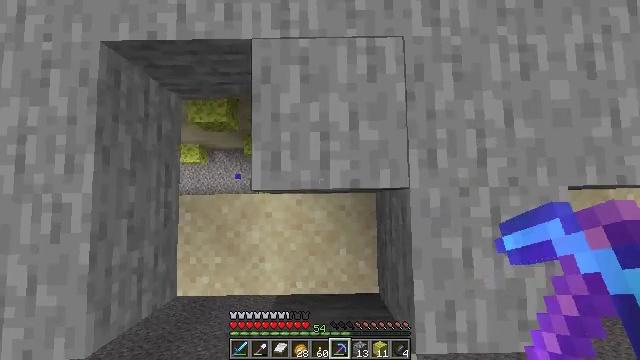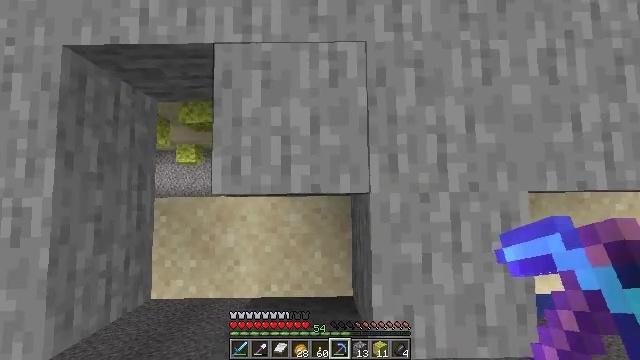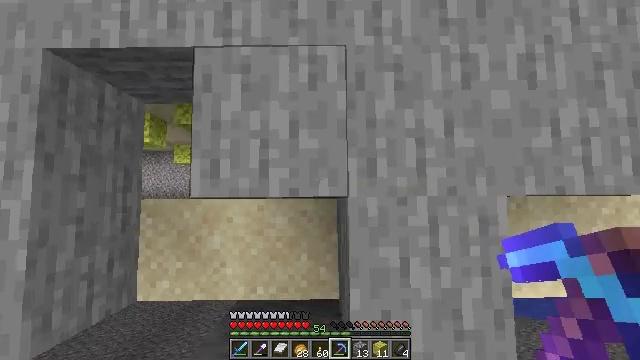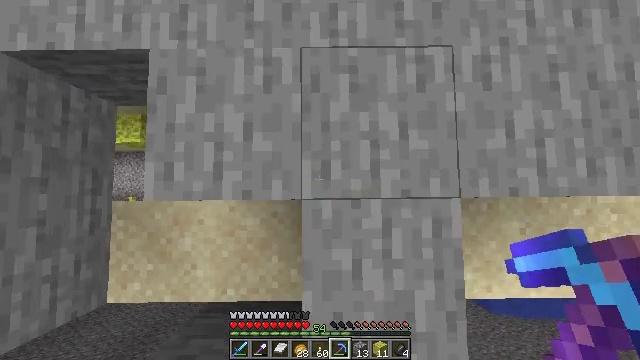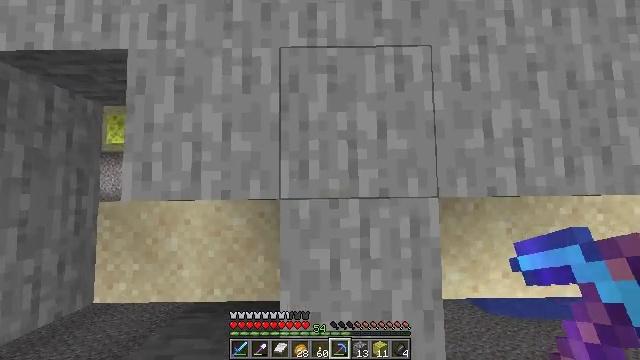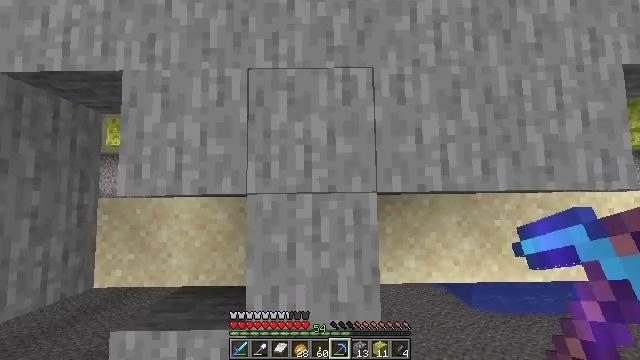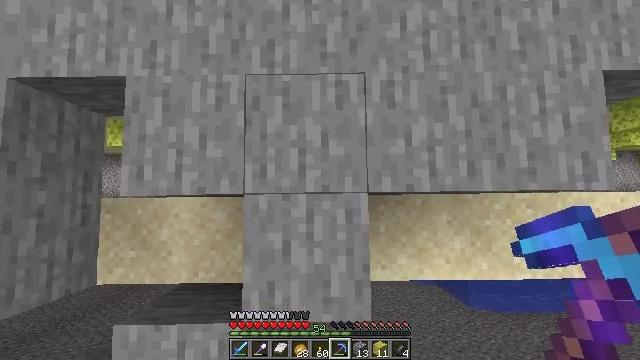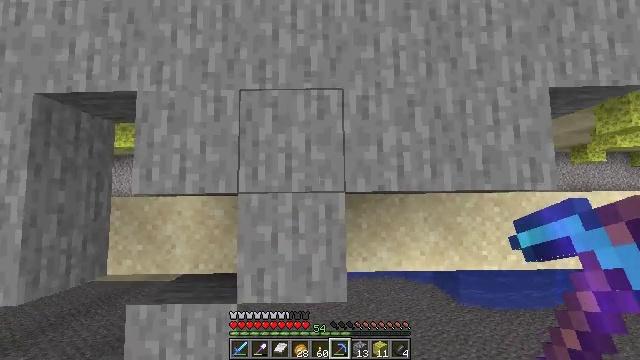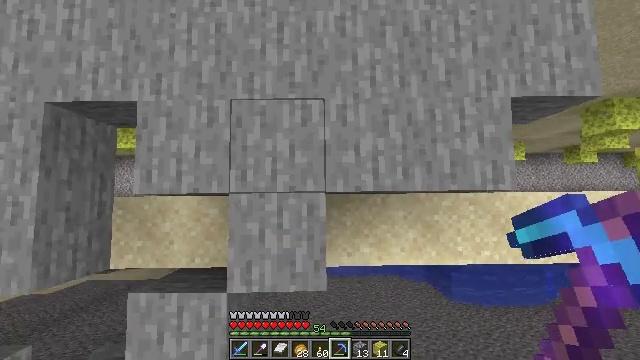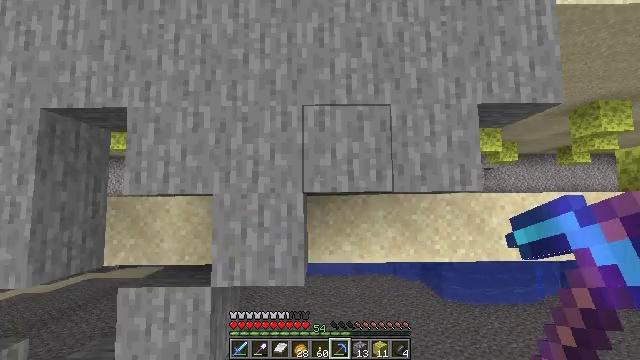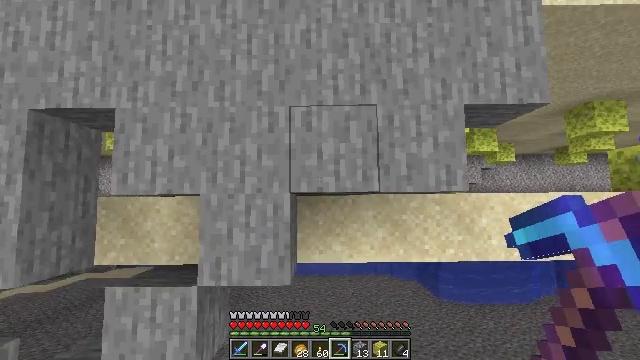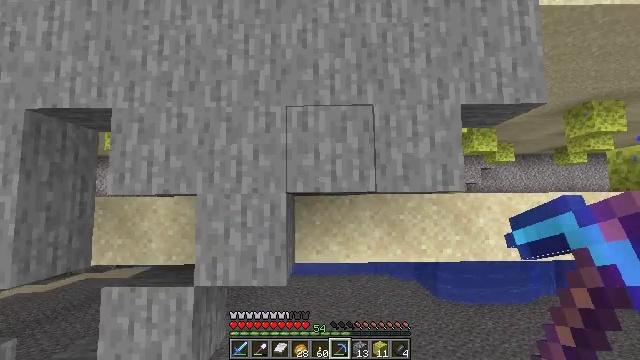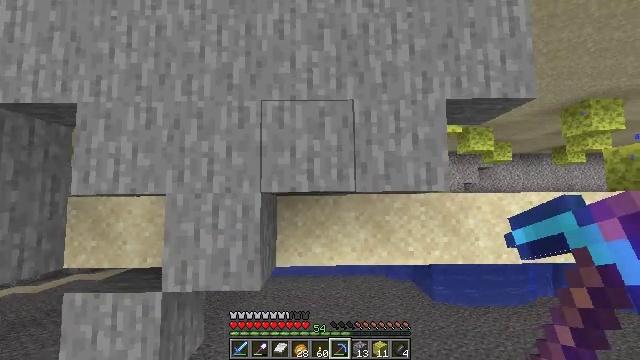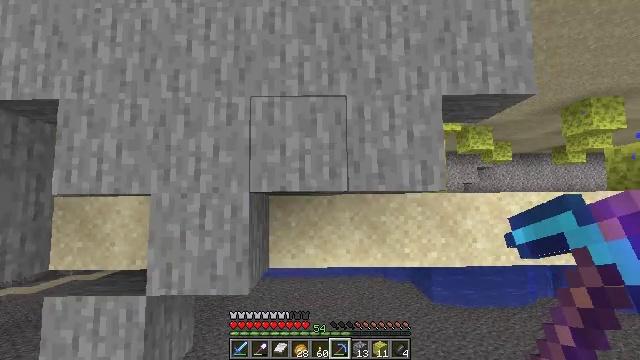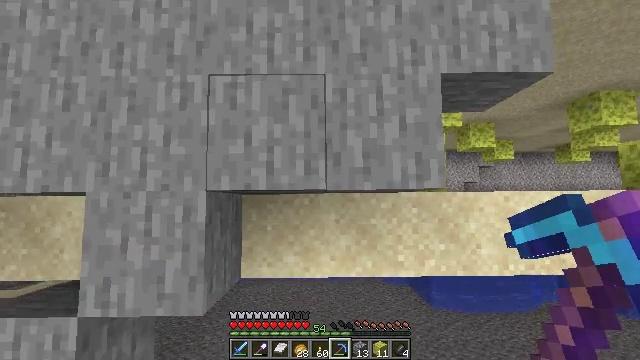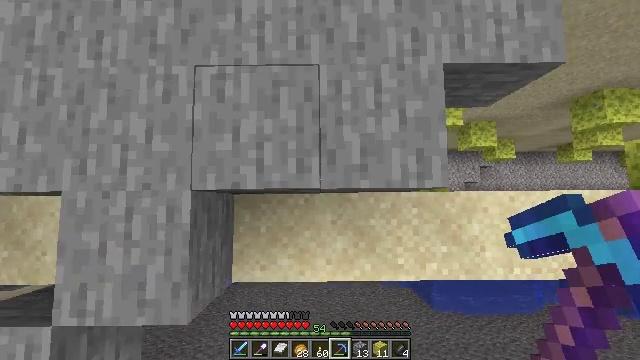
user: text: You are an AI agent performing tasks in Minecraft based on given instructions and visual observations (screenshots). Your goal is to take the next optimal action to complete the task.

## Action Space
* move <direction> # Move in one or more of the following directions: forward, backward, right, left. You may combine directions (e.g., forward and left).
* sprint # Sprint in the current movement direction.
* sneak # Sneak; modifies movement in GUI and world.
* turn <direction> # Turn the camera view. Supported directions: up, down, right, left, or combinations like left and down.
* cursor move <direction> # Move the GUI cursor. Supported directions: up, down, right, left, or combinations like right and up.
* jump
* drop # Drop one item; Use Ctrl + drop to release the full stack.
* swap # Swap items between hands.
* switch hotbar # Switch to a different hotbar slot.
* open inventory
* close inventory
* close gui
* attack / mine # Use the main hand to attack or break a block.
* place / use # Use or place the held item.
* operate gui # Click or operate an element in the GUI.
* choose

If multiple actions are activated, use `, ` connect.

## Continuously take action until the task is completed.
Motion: motion action
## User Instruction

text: Mine the wet sponge underwater.
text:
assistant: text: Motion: move right
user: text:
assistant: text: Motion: move right
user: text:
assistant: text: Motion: move right
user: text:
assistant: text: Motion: move right
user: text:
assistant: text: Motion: move right, jump
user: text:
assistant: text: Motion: move right, jump
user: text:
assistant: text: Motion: move right
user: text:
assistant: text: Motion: move right
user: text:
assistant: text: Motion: move right
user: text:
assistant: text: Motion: move right
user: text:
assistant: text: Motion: move right
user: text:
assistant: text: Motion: no_op
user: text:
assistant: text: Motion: no_op
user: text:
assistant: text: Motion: no_op
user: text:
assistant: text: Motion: no_op
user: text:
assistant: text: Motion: no_op
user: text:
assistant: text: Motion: no_op
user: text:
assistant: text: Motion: no_op
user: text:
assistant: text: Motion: no_op
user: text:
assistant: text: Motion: no_op
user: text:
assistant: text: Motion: no_op
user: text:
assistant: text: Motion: no_op
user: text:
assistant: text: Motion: no_op
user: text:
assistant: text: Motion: no_op
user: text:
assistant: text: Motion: no_op
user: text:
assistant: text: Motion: no_op
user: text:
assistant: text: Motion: move right
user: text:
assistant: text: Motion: move right
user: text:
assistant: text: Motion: move right
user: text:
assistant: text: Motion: move right